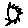
Label: sun